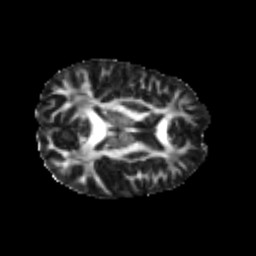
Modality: FA
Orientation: axial
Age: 29
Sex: male
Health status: healthy